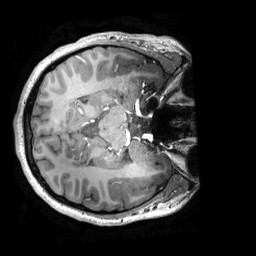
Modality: T1w
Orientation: axial
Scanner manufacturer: philips
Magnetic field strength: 7 T
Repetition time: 0.008 s
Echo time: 0.001974 s